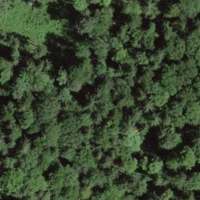
EUNIS habitat code: 44
Species observed at this site:
Fraxinus excelsior